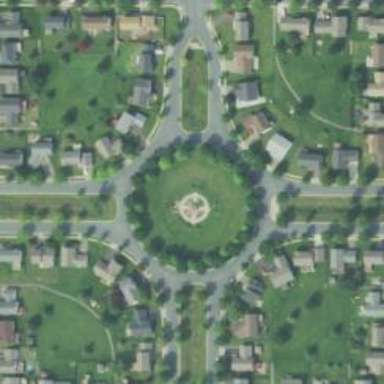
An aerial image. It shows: Circular junction on residential road.